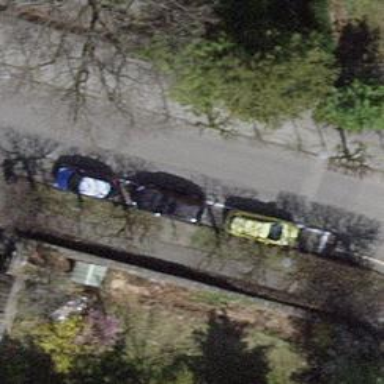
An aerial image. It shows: Parking area with surface.